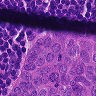
Metastatic tissue present: yes